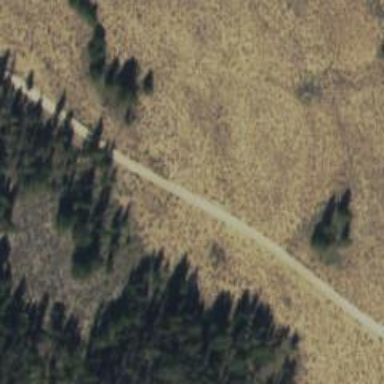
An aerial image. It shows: Intermediate difficulty Nordic skiing trail. The trail is groomed for classic and skating skiing.